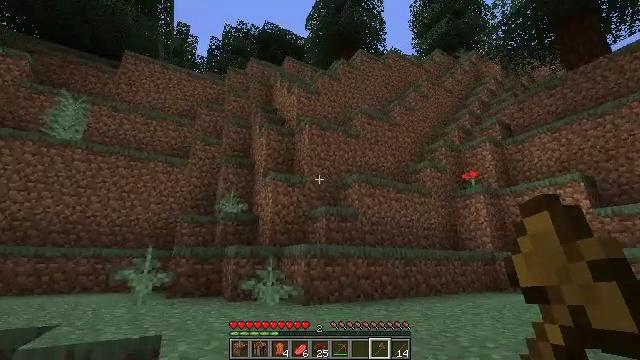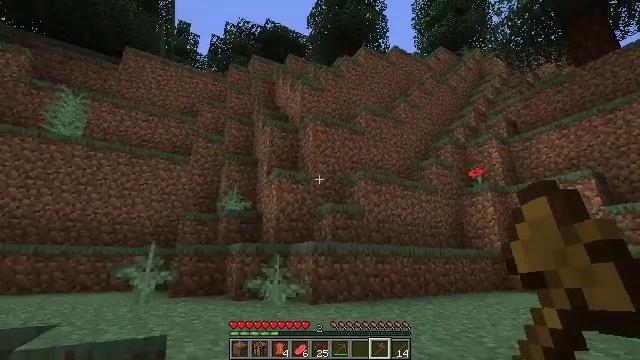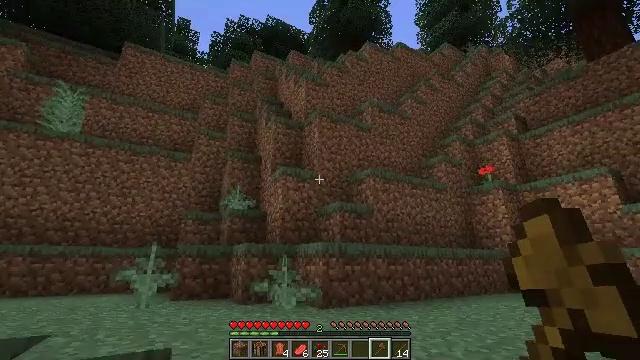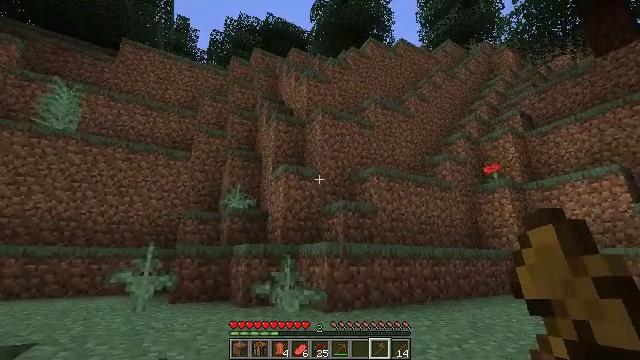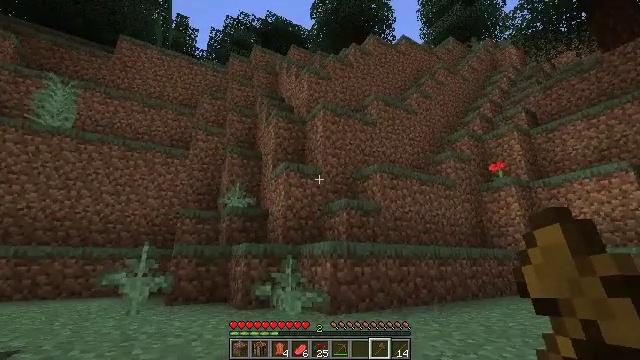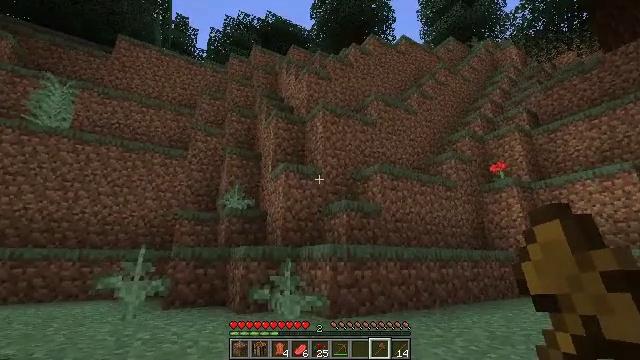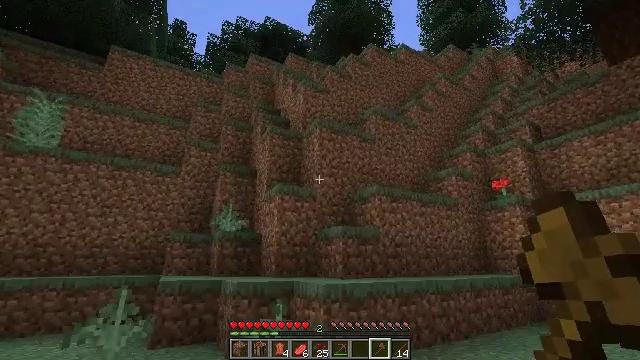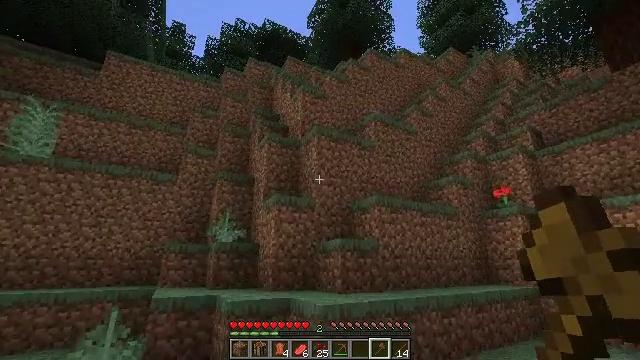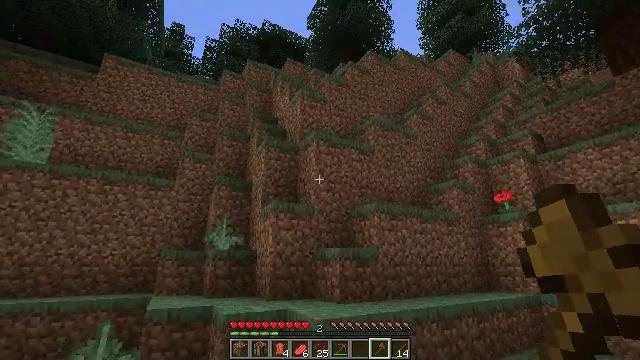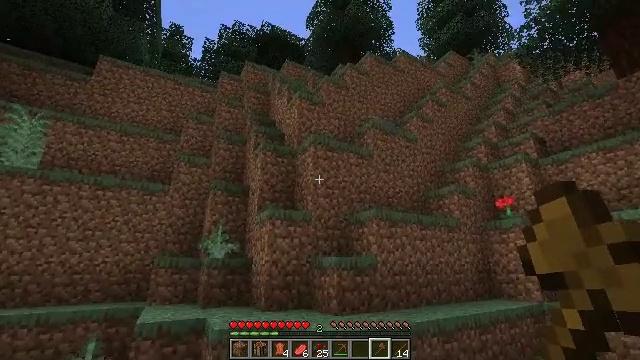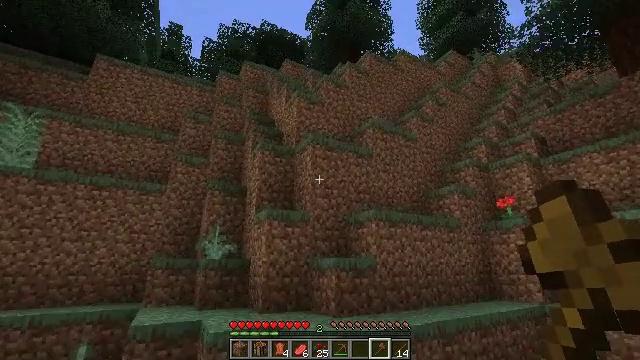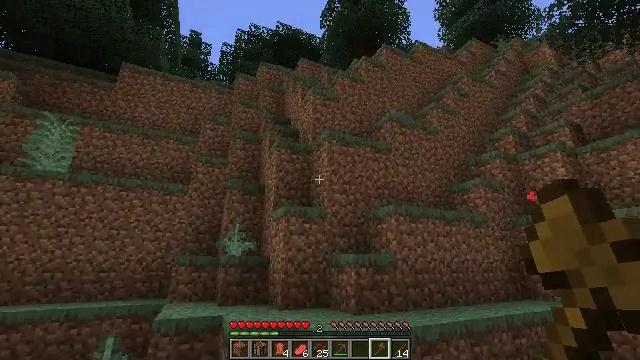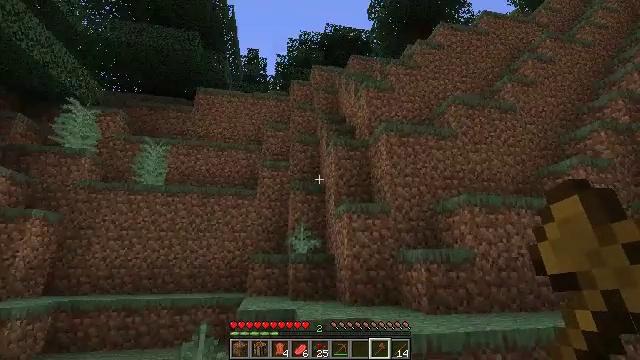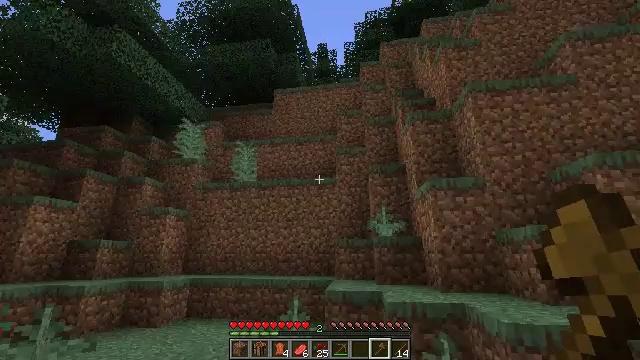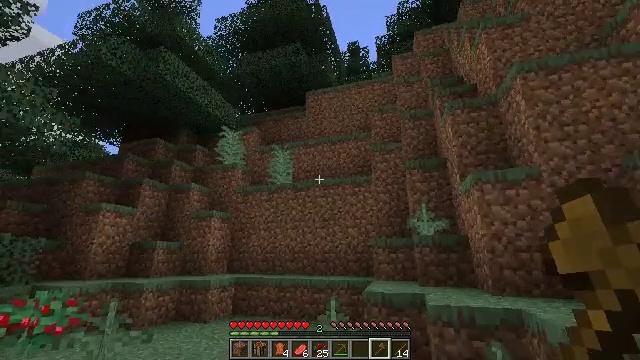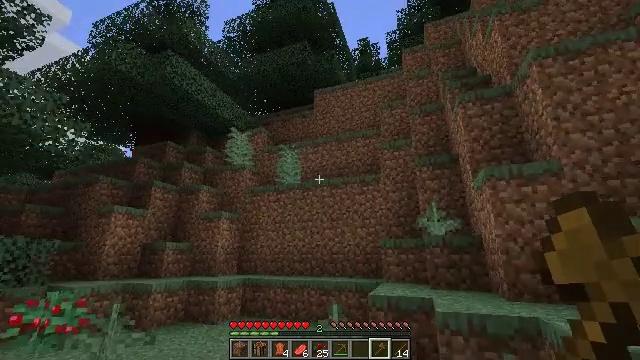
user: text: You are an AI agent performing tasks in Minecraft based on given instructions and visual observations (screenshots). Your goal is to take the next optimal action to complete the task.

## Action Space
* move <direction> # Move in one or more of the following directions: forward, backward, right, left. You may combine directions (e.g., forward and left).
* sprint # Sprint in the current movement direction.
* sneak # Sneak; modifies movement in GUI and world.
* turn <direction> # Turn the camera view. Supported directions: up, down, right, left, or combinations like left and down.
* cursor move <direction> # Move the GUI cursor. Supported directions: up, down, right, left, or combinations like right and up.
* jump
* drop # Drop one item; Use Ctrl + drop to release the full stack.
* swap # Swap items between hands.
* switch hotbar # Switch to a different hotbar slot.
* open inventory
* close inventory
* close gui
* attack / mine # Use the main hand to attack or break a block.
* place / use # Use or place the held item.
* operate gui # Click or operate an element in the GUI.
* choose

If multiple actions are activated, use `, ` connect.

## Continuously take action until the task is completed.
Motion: motion action
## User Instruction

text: Harvest sweet berries by mining the bush.
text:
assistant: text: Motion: move forward and move left
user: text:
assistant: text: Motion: move forward
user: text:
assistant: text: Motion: move forward
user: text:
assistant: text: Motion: move forward
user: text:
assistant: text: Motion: move forward, jump
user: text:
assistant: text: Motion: move forward, jump
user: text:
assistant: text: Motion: move forward, jump
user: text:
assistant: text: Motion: move forward, jump
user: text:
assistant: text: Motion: move forward, jump
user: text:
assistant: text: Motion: move forward, jump
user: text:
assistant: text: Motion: move forward and move right, turn left
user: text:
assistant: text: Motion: move forward and move right, turn left
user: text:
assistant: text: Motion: move forward and move right, turn left and down
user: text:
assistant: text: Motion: move forward and move right, turn left
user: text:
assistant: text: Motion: move forward and move right, turn left
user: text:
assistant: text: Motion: move forward, turn left
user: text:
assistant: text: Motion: move forward
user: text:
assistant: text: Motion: move forward
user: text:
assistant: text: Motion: move forward
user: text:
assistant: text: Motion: no_op
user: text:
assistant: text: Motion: no_op
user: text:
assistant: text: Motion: turn right and down
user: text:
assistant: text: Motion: turn right and down
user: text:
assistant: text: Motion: turn right and down
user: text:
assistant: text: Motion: move forward, turn right and down
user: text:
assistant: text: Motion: move forward, turn right and down
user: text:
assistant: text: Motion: move forward
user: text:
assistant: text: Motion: move forward, turn left and down
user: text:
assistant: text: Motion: move forward, turn left and down
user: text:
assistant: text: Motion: move forward, turn left